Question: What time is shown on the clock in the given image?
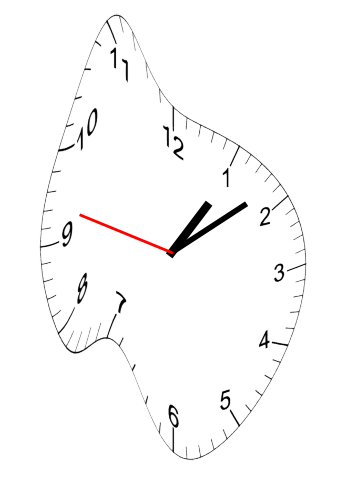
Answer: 01:08:47